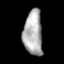
Tissue: lung
Cell type: Others
Senescence score: 0.18
Nuclear area (px): 833
Mean DAPI intensity: 172.808